Interaction volume radius: 10 \u00c5
Interaction volume height: 20 \u00c5
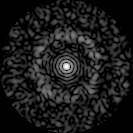
Disorder parameter: 0.8217